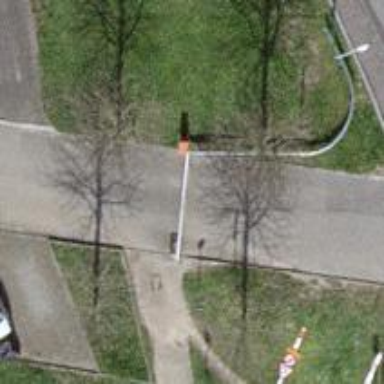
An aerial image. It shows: Lift gate barrier.